Field crop: maize
Growth stage: 2
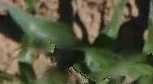
Species: maize